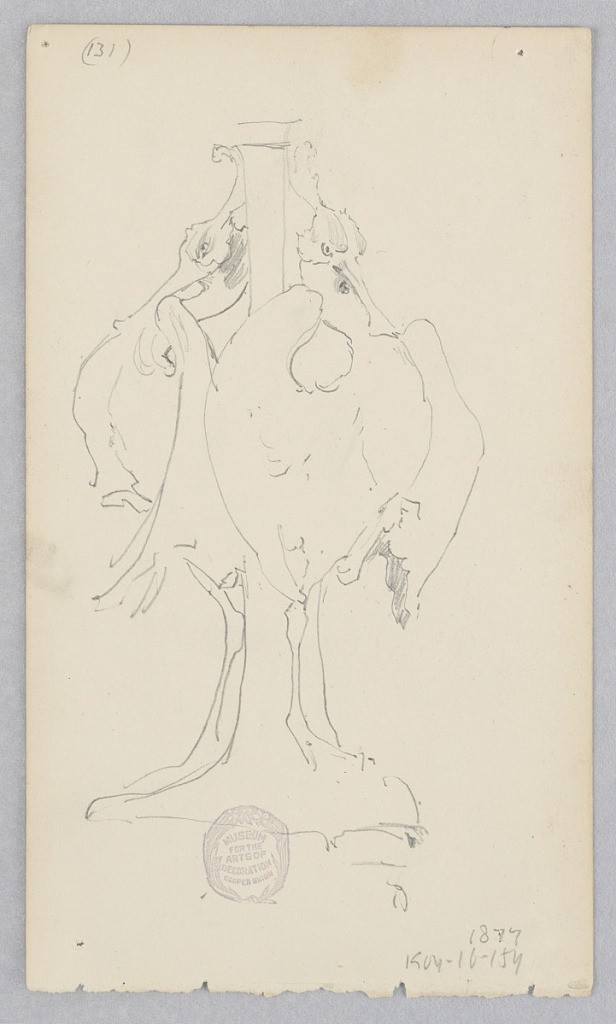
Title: Decorative Objects
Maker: Robert Frederick Blum, American, 1857–1903
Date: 1877
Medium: Graphite on wove paper
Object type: Drawing
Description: Recto: Sketch of a lamp base with two stylized herons; Verso: figure in uniform.